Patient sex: M
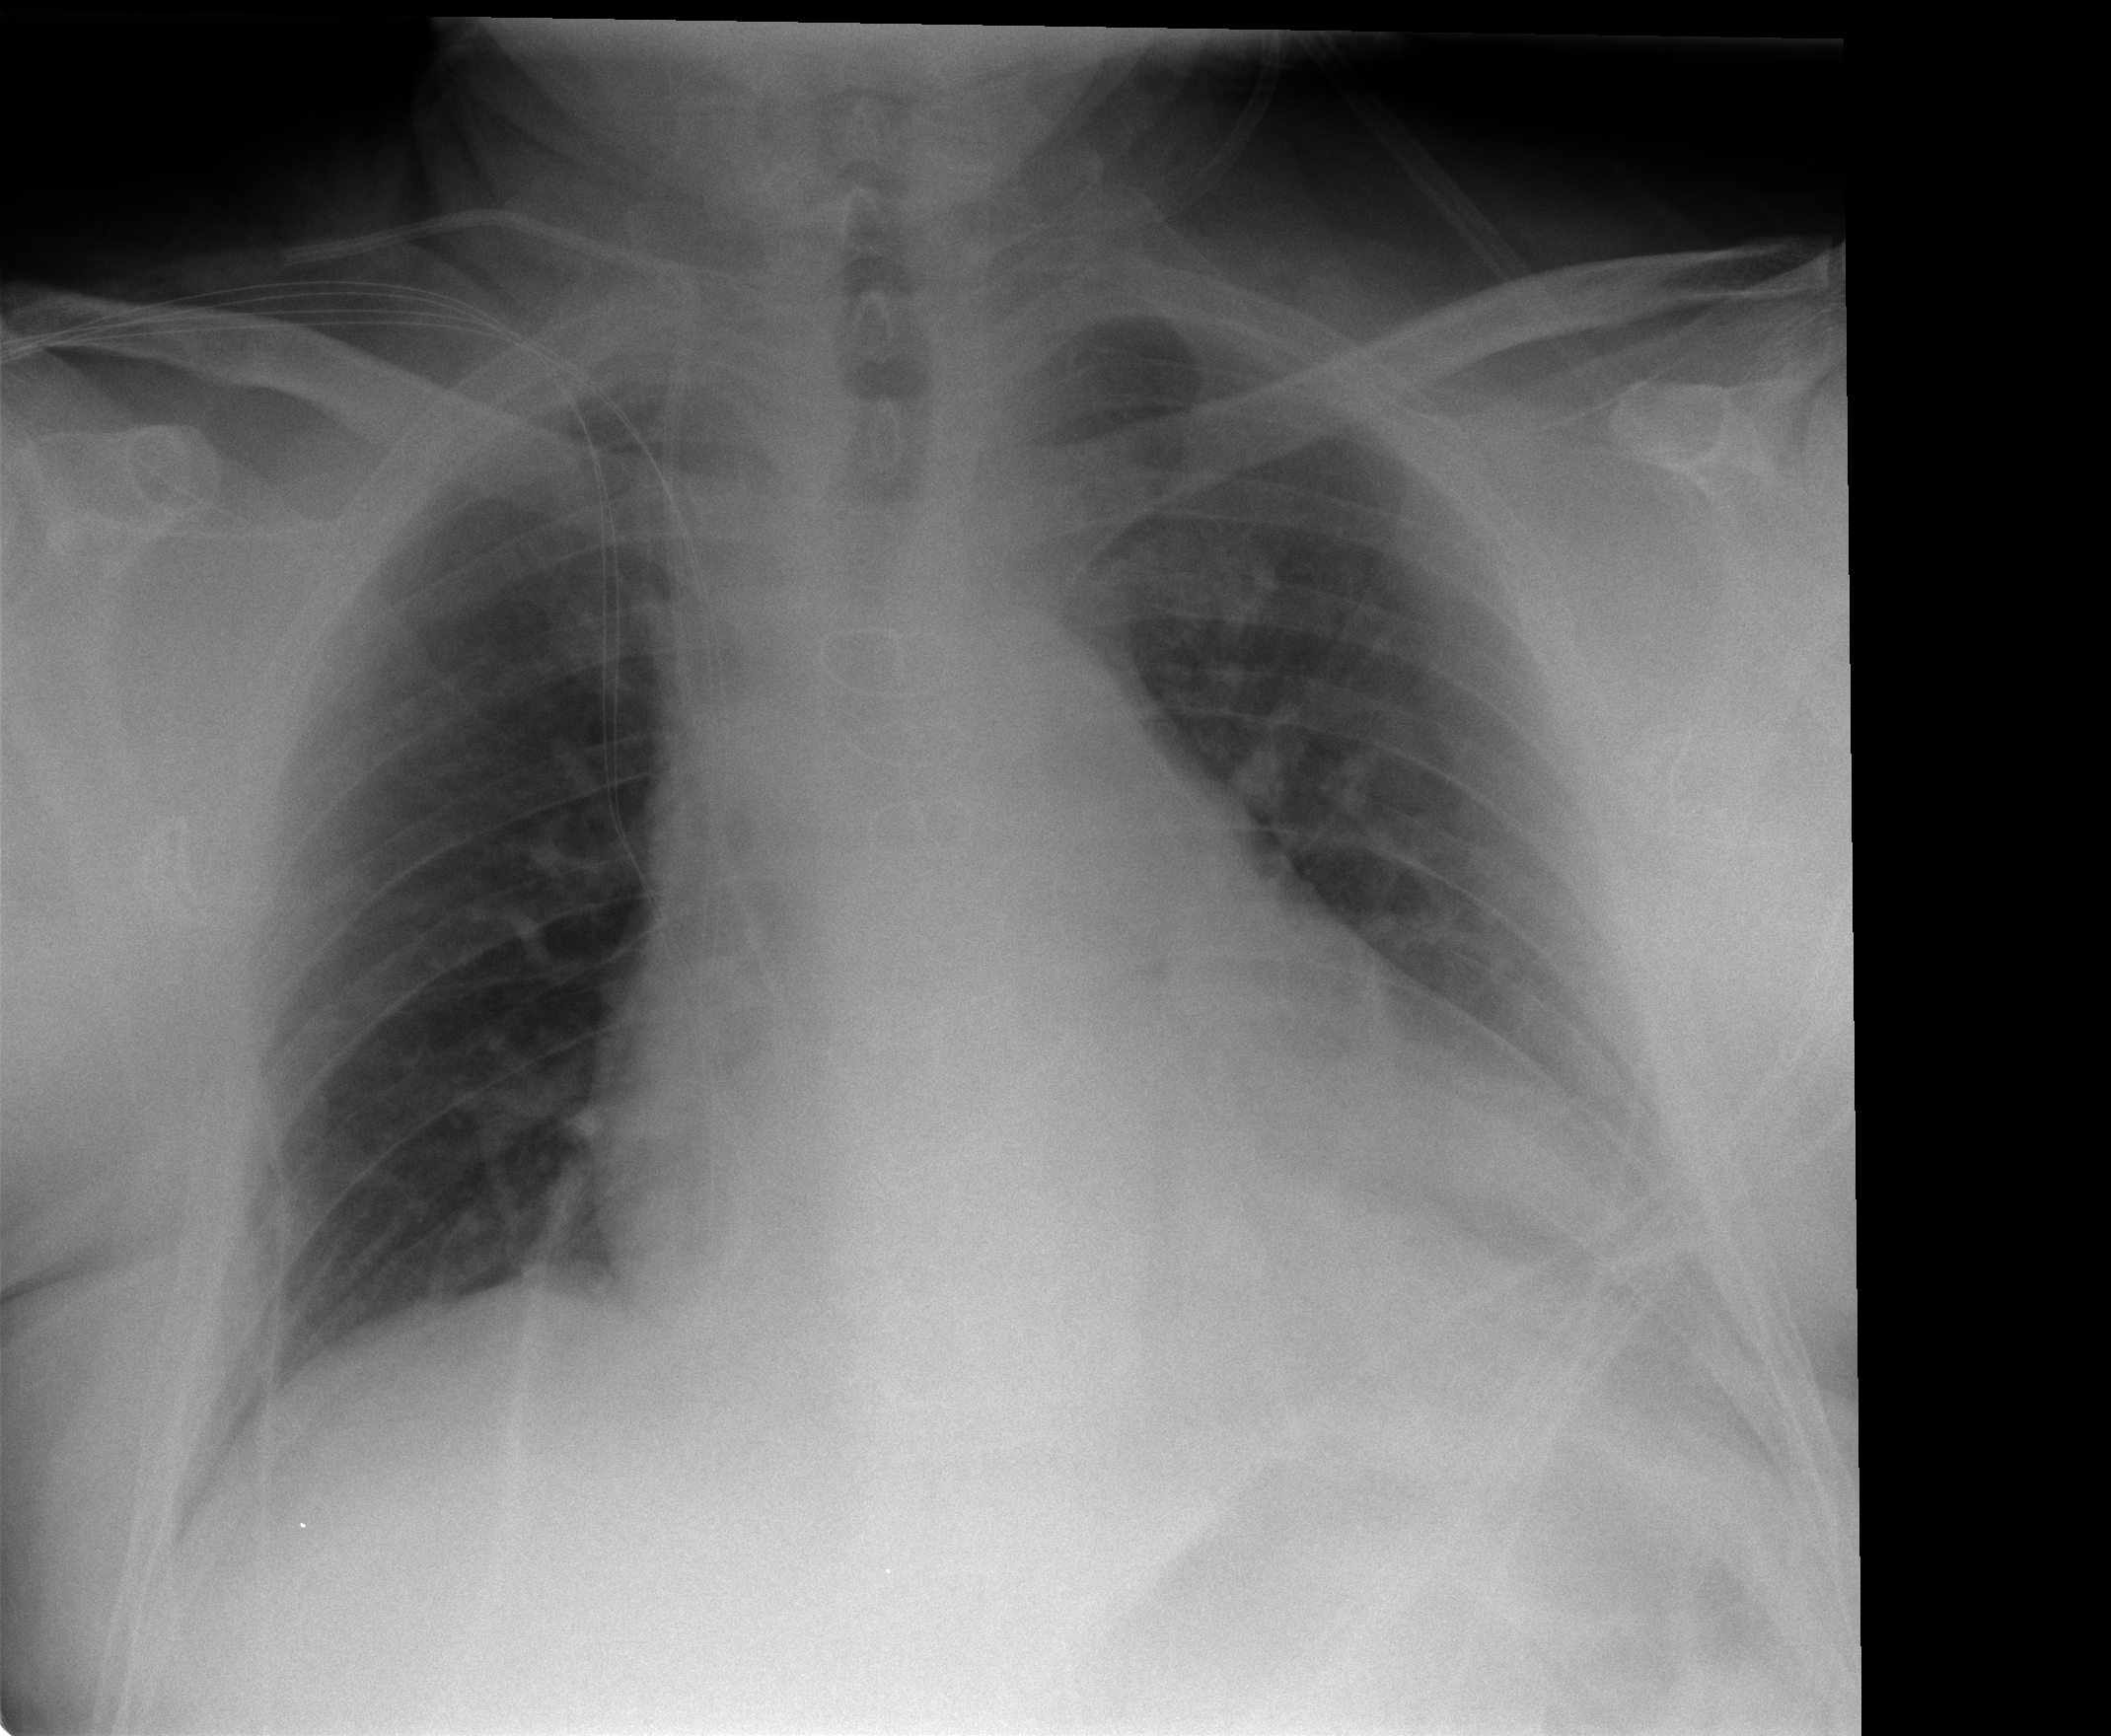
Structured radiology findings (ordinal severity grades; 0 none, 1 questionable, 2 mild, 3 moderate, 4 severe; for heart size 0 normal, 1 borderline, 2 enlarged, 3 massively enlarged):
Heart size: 2
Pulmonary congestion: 0
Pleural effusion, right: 0
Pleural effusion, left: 1
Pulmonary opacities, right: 0
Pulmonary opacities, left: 0
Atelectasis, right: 2
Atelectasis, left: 2